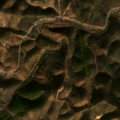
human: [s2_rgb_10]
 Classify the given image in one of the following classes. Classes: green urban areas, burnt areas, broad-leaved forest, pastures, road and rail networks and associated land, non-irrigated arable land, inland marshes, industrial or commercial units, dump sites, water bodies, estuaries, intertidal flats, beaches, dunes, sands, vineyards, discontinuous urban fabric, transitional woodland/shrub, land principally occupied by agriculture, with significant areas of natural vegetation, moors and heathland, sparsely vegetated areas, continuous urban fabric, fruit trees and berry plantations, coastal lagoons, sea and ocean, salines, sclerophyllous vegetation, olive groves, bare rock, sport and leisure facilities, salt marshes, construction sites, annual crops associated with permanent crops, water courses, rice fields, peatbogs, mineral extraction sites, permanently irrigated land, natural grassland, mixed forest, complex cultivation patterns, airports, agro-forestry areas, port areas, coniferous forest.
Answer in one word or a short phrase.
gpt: agro-forestry areas, sclerophyllous vegetation, transitional woodland/shrub